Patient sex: M
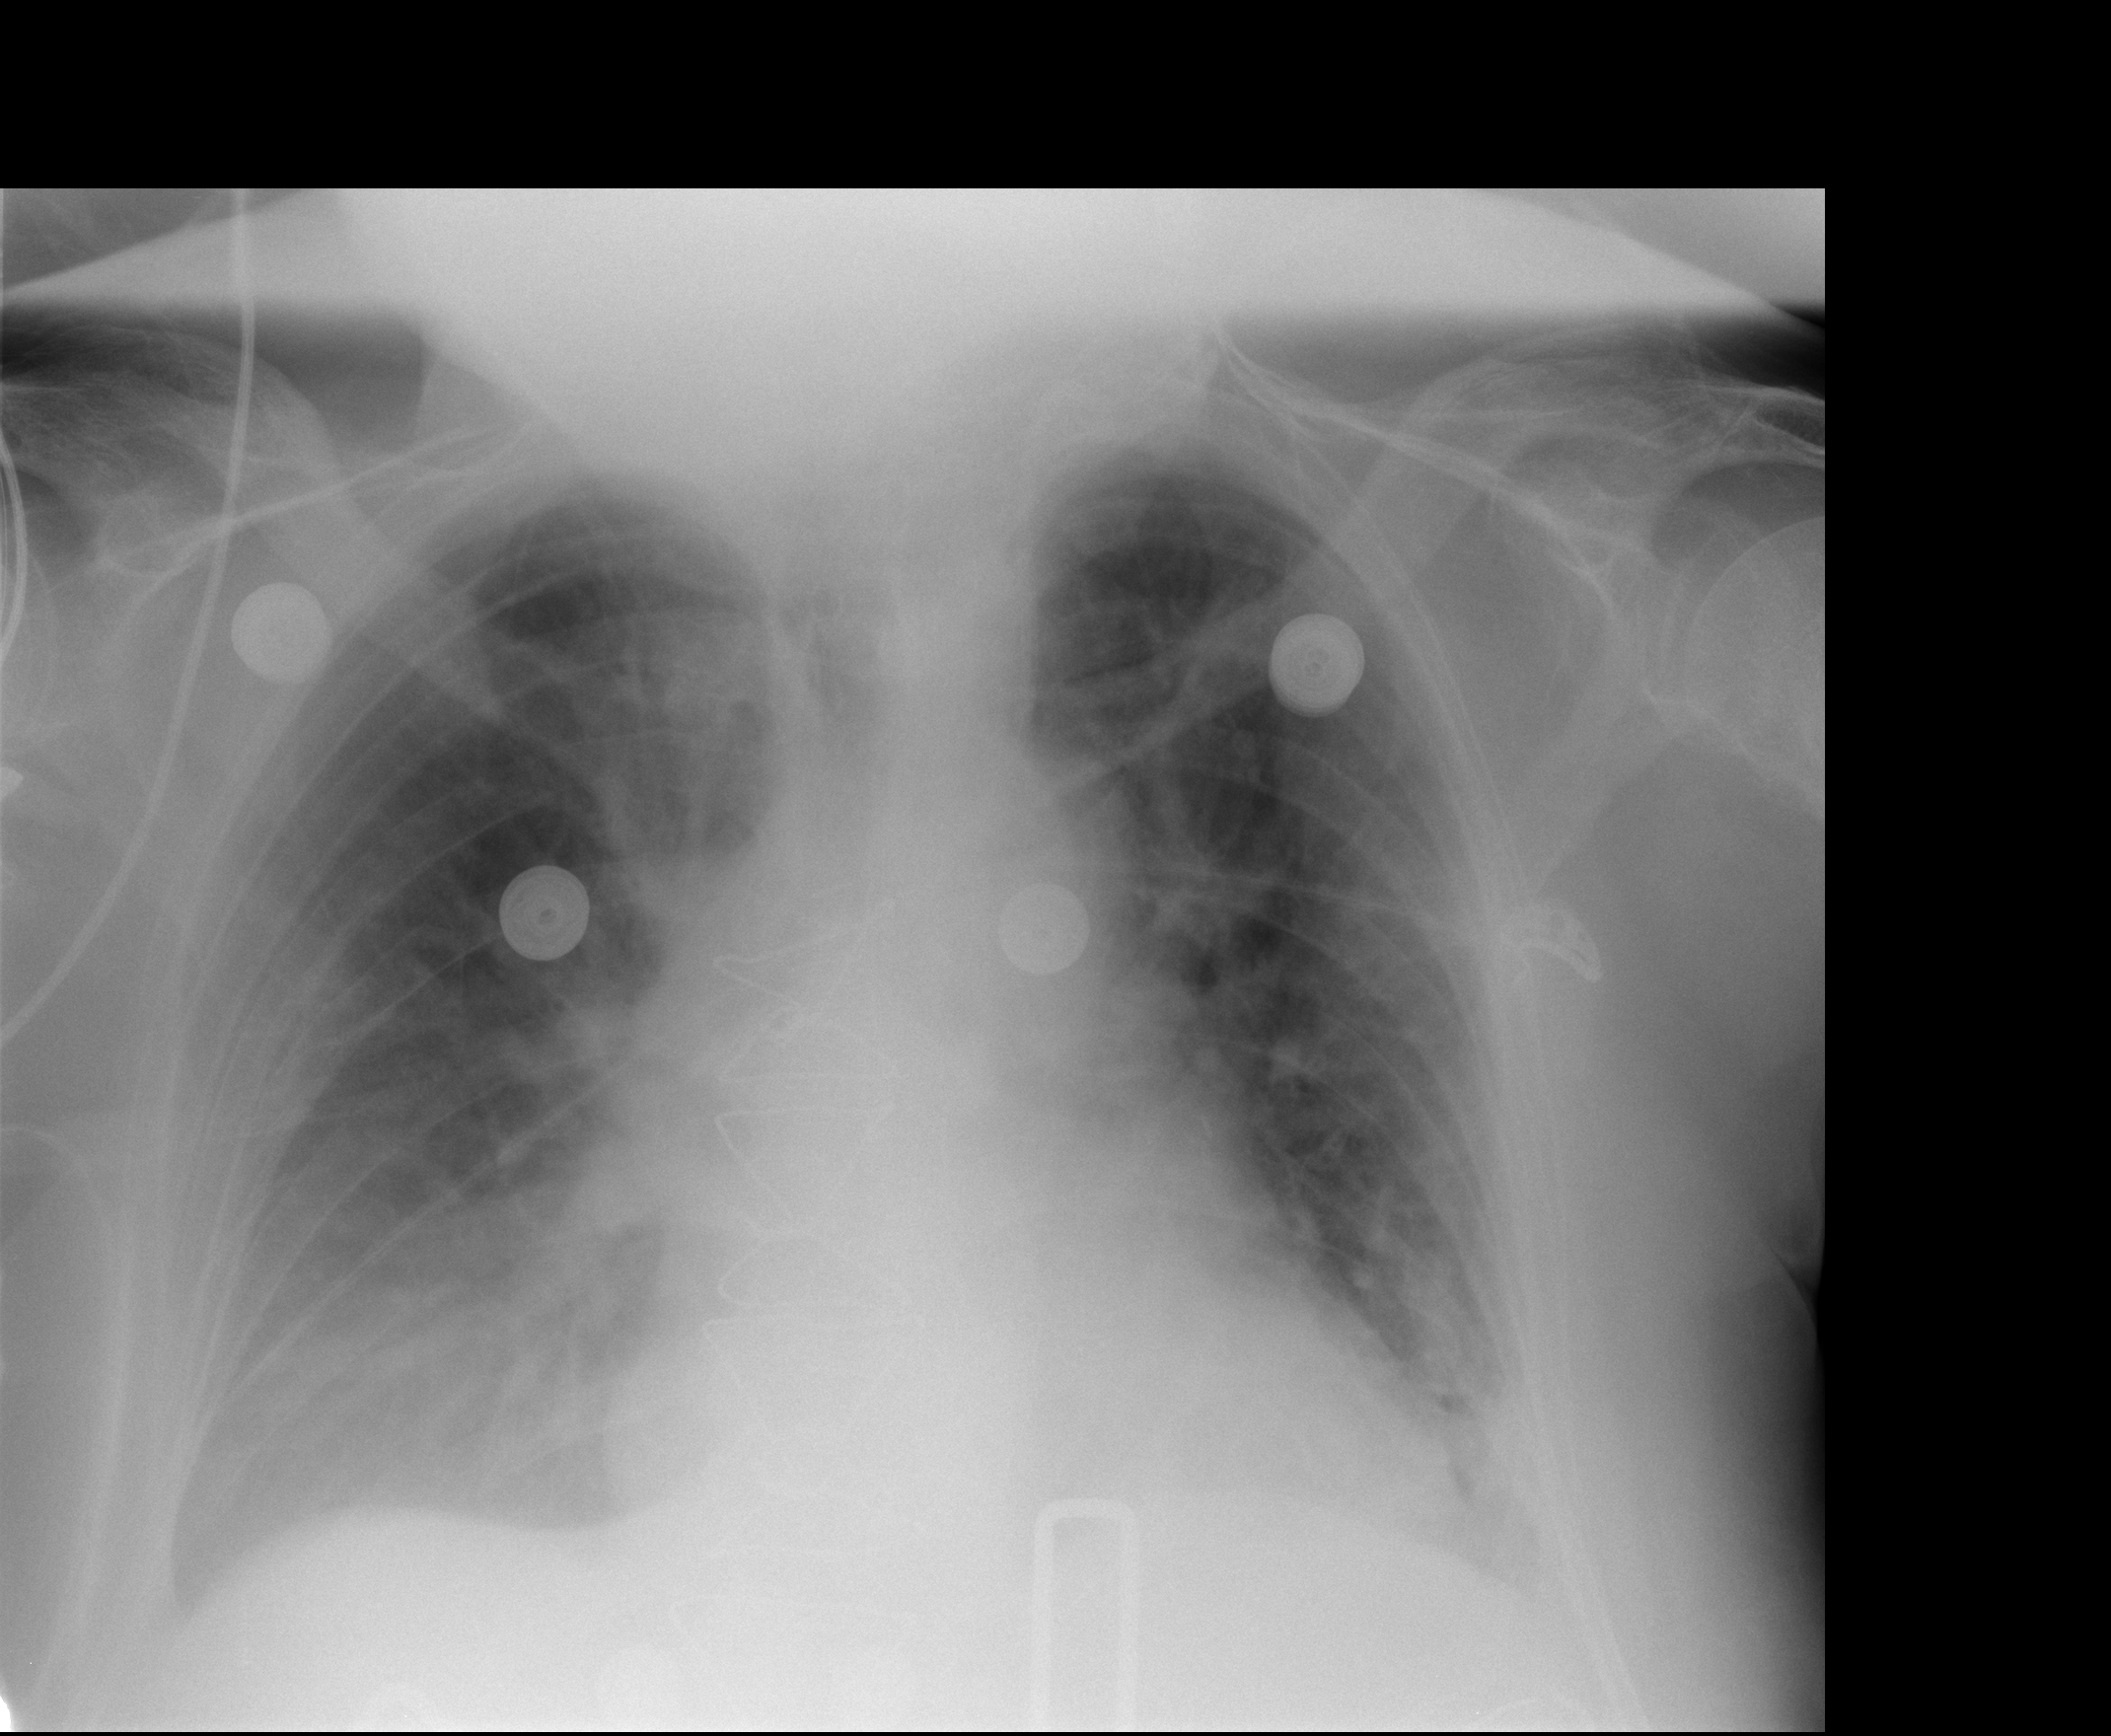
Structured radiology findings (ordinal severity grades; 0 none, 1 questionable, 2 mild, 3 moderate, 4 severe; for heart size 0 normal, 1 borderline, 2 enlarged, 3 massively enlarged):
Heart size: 2
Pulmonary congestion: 2
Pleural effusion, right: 2
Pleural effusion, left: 1
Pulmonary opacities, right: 1
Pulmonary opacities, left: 2
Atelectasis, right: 0
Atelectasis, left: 0